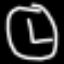
Label: clock